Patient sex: M
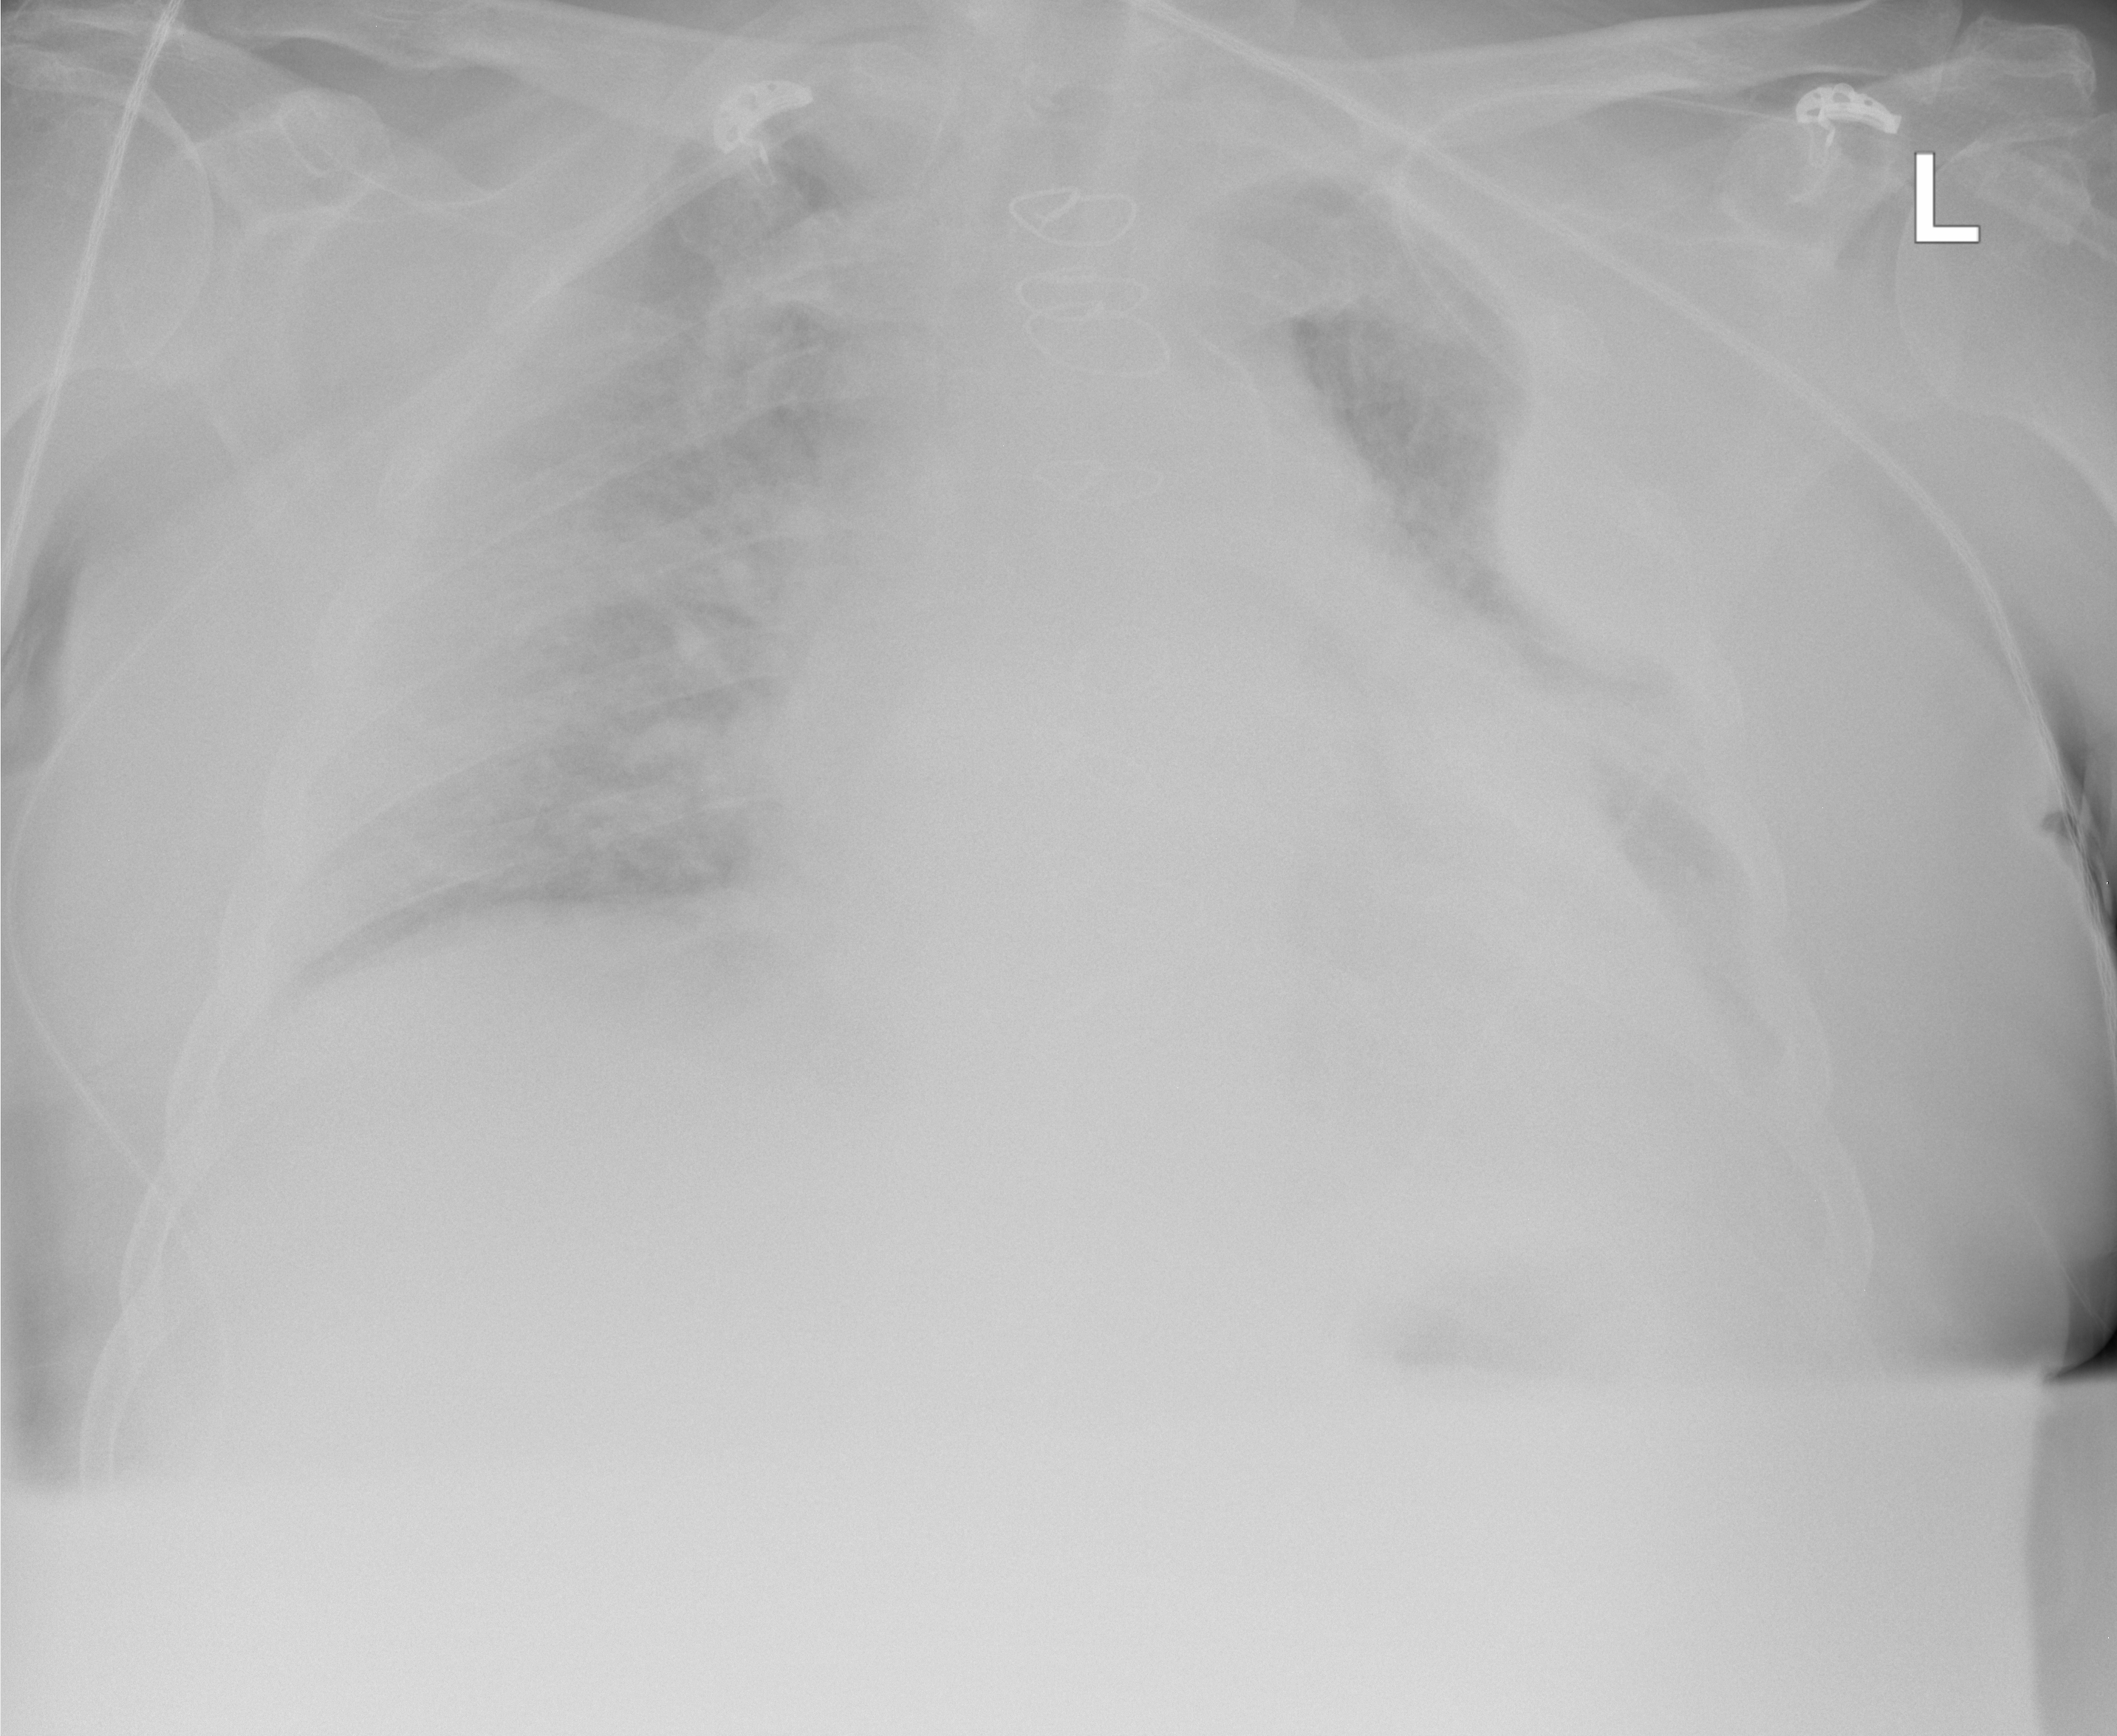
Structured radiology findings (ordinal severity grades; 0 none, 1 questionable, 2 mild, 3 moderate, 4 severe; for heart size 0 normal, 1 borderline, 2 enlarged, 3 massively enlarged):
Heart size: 2
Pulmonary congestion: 3
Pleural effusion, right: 2
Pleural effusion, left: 2
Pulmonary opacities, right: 2
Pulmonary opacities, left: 2
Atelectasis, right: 2
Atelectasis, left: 2